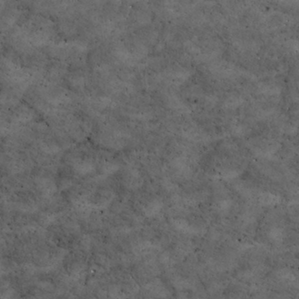
Label: non_frost